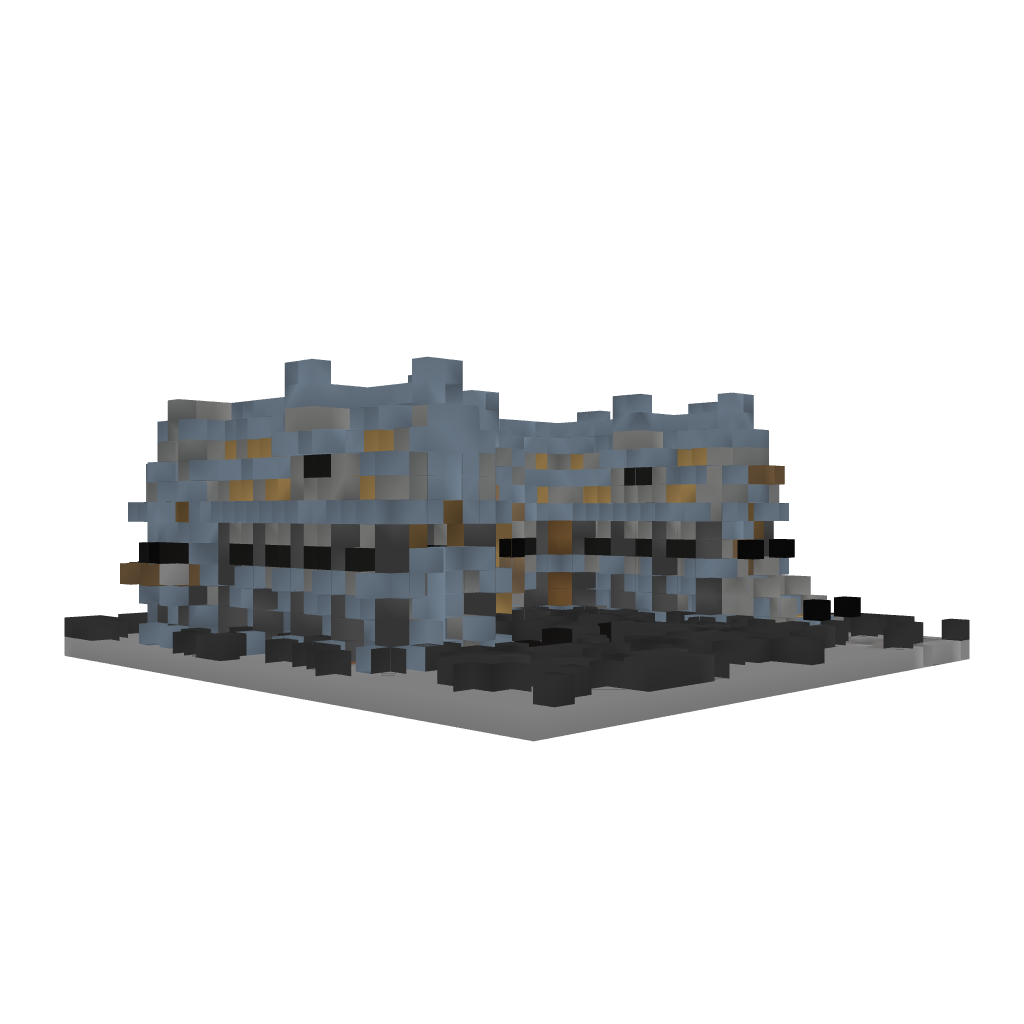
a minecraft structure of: Medieval House #3